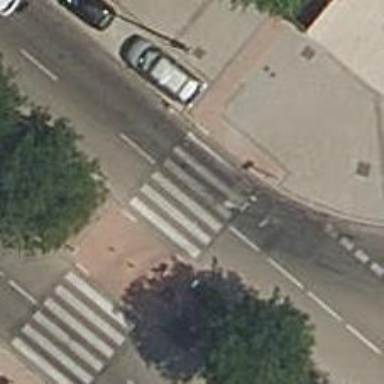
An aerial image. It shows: Zebra crossing on the road.